Question: I Use ExtJS 4.1 and use 'fieldset', 'collapsible: true,' but initialy it must be collpsed, so i set 'collapsed: true', but the 'fieldset' is not rendered, and it trows error in consol' ,

can please someone tell me the reason of issue, and the solution?
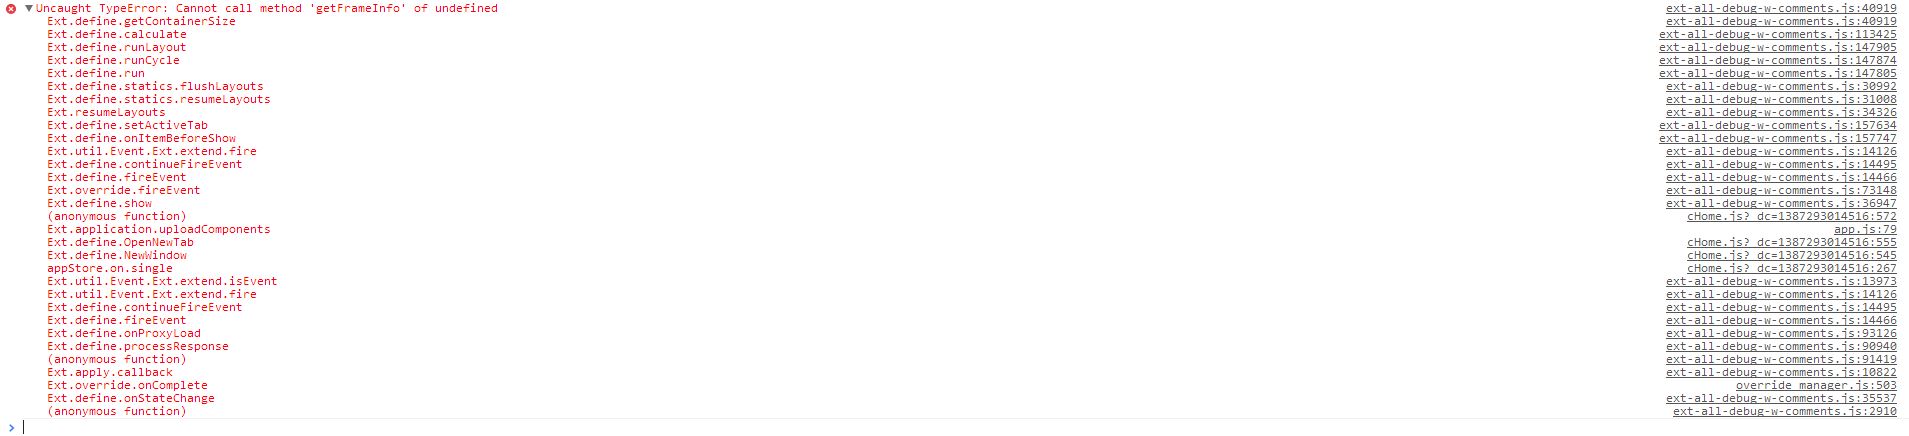
Answer: I had exactly the same problem. The problem has something to do with the layout of your parent. Just set the layout parameter
'''
align: 'stretch'
'''
of your parent and it will work just fine.
<URL> is a working example.